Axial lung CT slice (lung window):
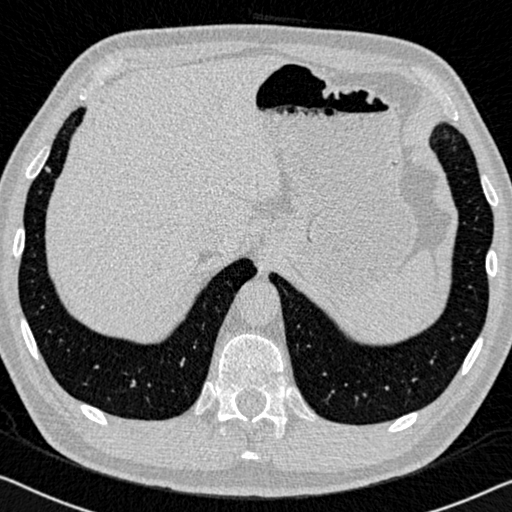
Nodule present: yes
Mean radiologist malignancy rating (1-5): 2.5